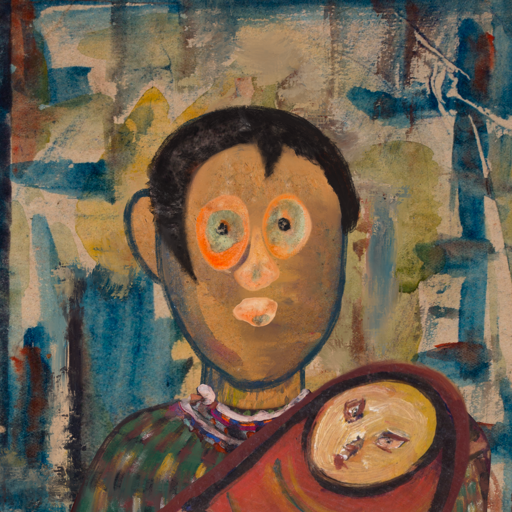
Background: Orphan, Head And Neck Front: In_The_Sun, Face Front: Childish, Bust: After_Raid, Hair Front: Roy_Bahadur, Head Accessory: Blank, Second Necklace: Blank, Necklace: Hypocrite_1, Baby: After_Raid_Baby